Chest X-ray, PA view. Patient: 62 years old, sex M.
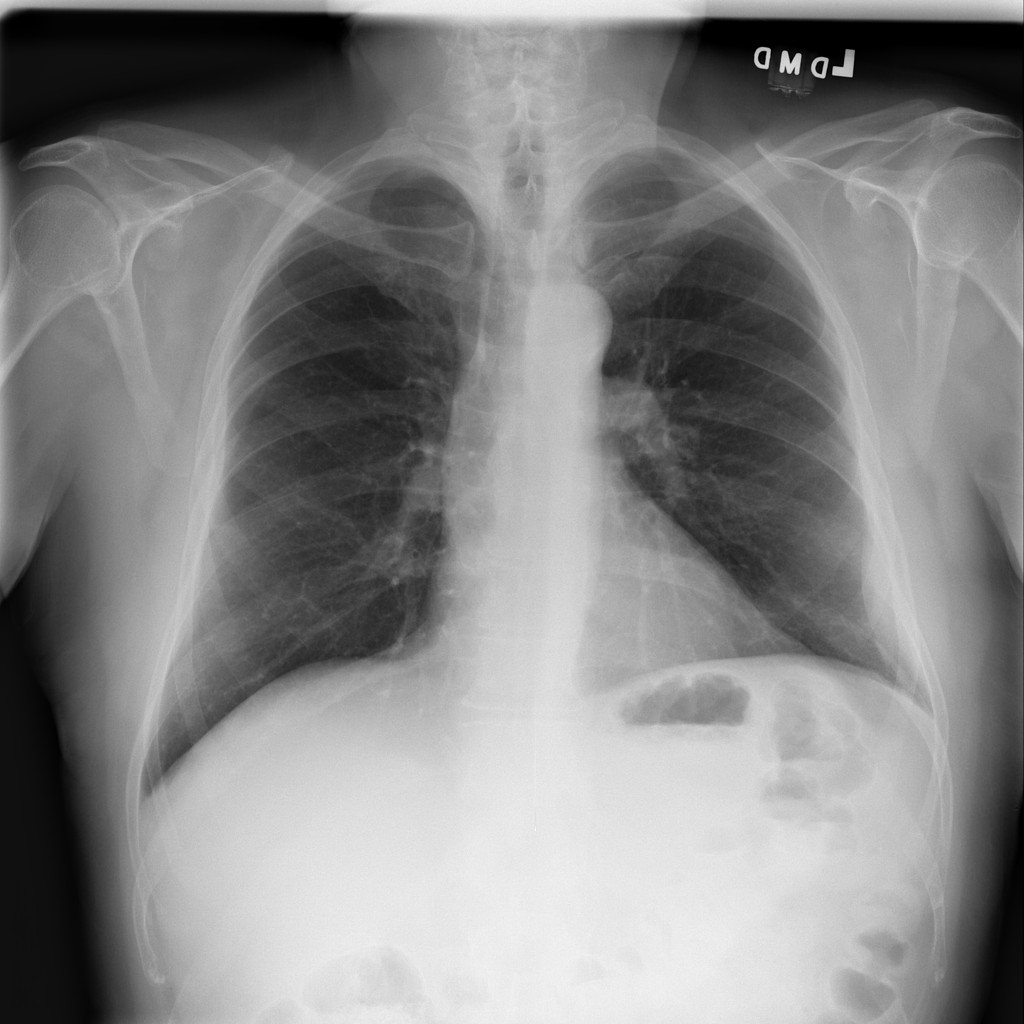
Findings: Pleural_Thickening